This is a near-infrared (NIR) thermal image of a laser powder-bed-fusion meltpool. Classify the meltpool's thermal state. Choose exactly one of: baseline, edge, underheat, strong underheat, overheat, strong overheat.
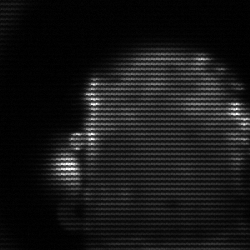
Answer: baseline